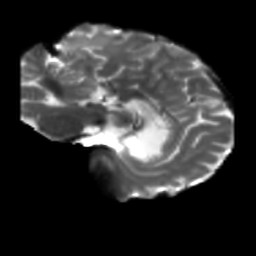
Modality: T2w
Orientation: sagittal
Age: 46
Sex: male
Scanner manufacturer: siemens
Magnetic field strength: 3 T
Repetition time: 5.25 s
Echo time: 0.08 s